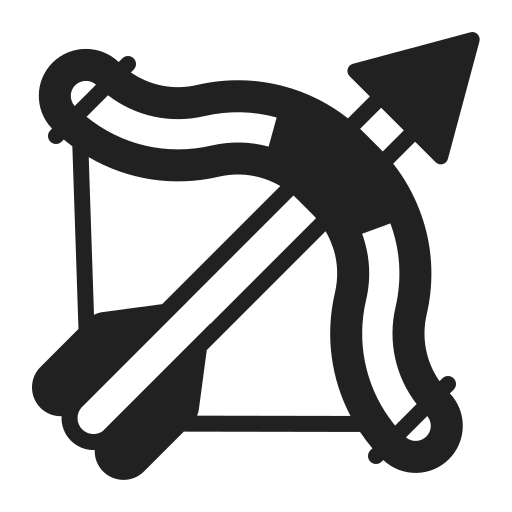
bow and arrow high contrast